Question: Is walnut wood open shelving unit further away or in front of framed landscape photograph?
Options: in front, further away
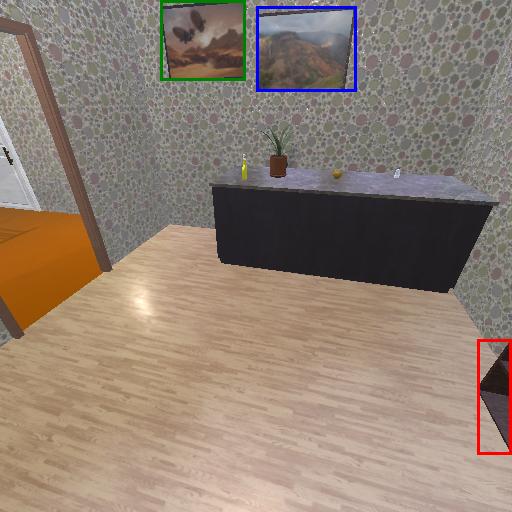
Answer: in front